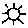
Label: sun